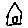
Label: house